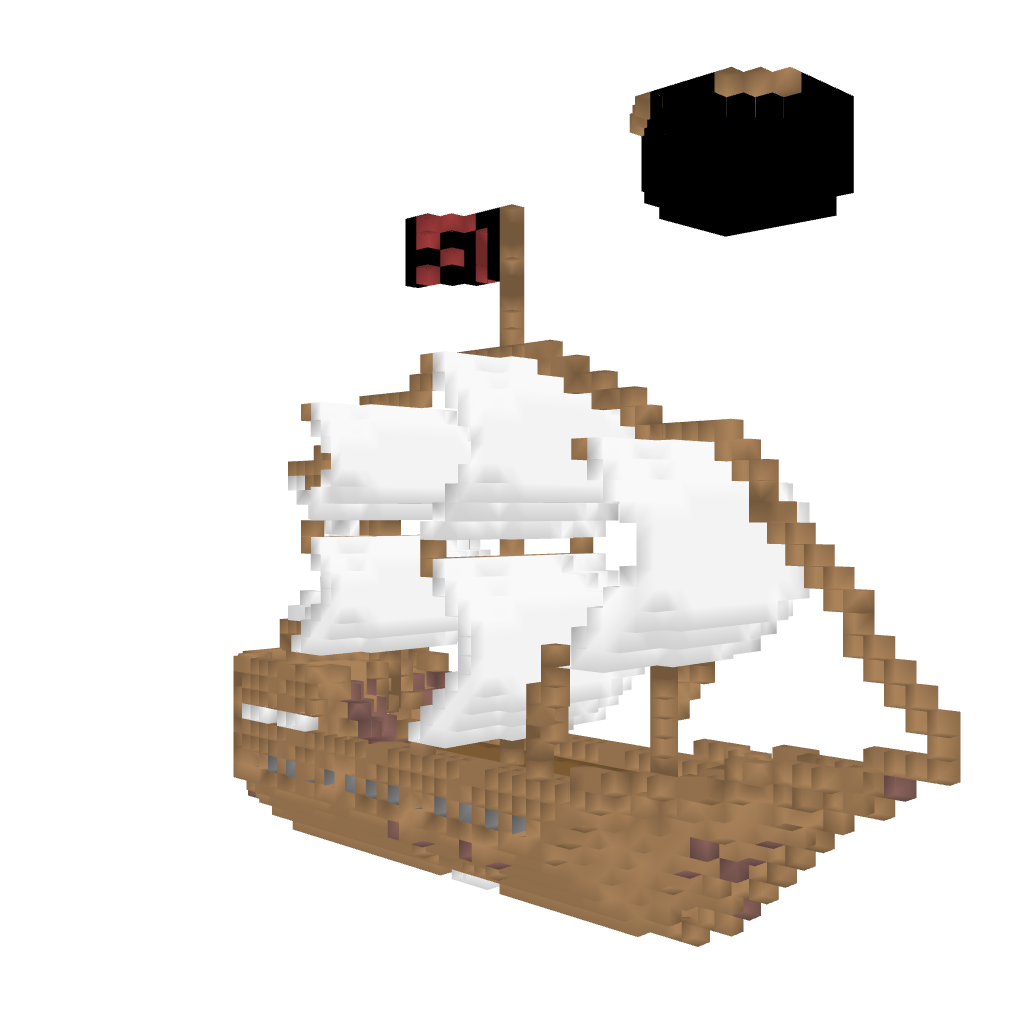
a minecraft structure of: Ghost ship bad low quality